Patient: sex M, age 55
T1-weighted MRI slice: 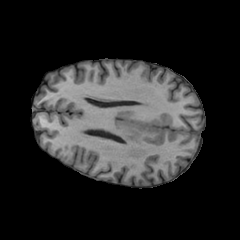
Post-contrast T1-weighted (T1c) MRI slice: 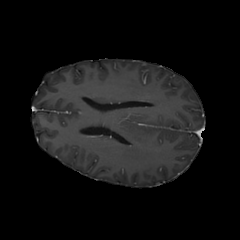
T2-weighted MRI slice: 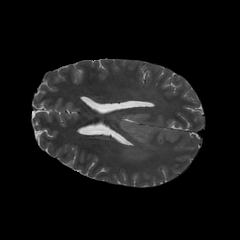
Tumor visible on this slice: yes
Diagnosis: Astrocytoma, IDH-wildtype
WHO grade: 2